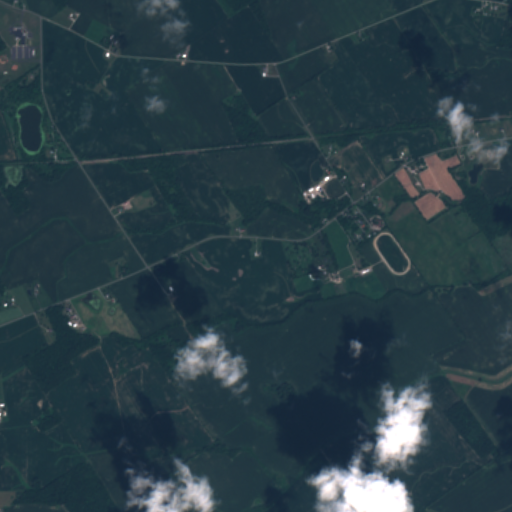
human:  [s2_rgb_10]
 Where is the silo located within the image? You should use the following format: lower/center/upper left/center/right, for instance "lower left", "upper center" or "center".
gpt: The silo is located in the center of the image.
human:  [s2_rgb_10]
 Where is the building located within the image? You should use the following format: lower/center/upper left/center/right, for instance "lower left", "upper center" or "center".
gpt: The building is located in the center right of the image.
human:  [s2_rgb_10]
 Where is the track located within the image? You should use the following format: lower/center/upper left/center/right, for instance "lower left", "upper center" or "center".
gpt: There is no track in the image.